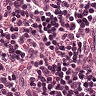
Metastatic tissue present: no